Current action and preconditions to check: trajectory_clear

Your task: For each precondition in the list above, predict whether it will hold at this action.

Consider the current scene as observed from the mobile robot's camera, and analyze the predicted future states of all dynamic agents (e.g., people, animals, vehicles, or any moving entities) within the NEXT SECOND.

IMPORTANT: Only answer "very likely" if you are absolutely certain—based on strong, clear evidence—that a dynamic agent will violate the precondition in the predicted future state. Do NOT answer "very likely" for unlikely, ambiguous, or low-probability risks.

Ask yourself for each precondition: Is there a high probability, with clear and convincing evidence, that the predicted future states of any dynamic agent will interfere with the predicted future state of the currently executing action within the NEXT SECOND, causing that precondition to fail?

Assess the risk level based on these predictions. Use "likely" or "very likely" if motions create a clear risk of interference.

Use "neutral" or "improbable" if agents are nearby but their predicted paths are clearly diverging or non-conflicting.

Failure Risk Categories: "very improbable", "improbable", "neutral", "likely", "very likely"

Answer Format: Output ONLY the probability_of_failure value from these categories: "very improbable", "improbable", "neutral", "likely", "very likely"

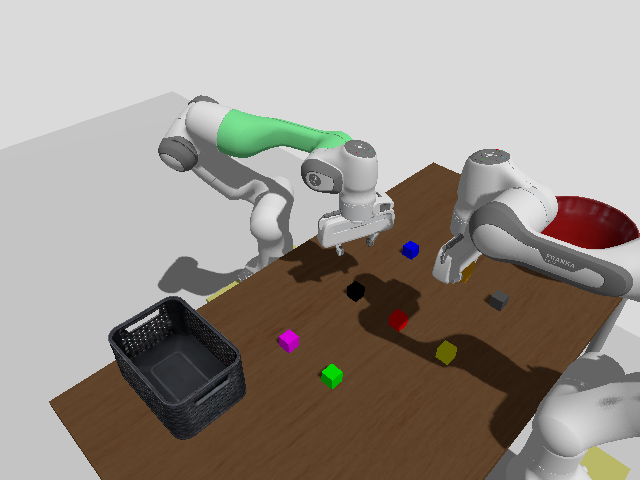

Answer: improbable